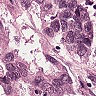
Metastatic tissue present: yes